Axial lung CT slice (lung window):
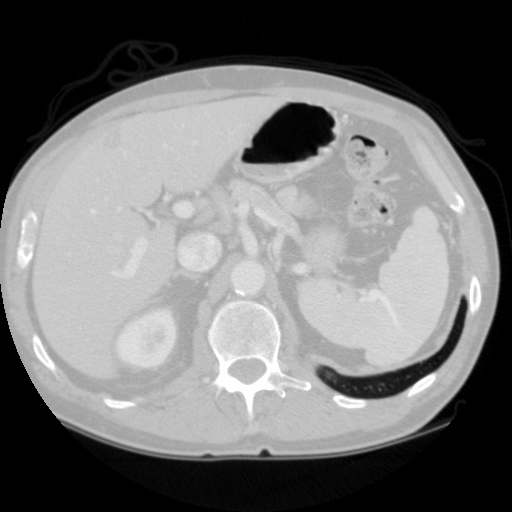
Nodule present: no